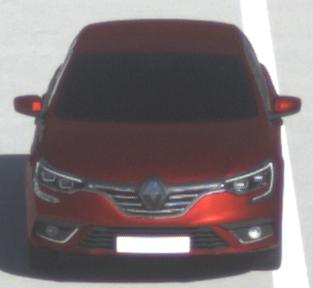
Make: Renault
Model: Mégane ENERGY TCe 100
Detailed model: Mégane (IV)
Model produced from: 2016/03
Model produced until: 2018/08
Doors: 5
Color: red
Road condition: dry road
Daytime: morning or afternoon
Contrast: high contrast